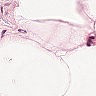
Metastatic tissue present: no